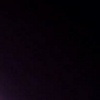
Label: space